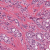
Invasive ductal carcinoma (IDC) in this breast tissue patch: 1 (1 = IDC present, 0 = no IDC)